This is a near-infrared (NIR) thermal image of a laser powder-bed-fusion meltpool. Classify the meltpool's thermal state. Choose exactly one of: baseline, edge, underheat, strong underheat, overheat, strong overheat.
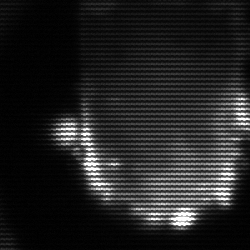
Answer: baseline